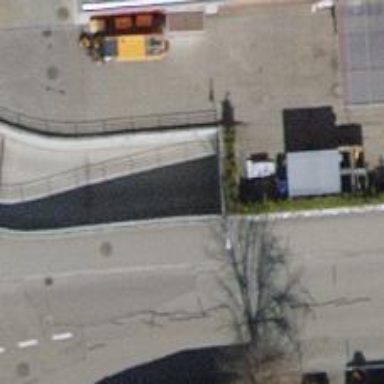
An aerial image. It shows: Parking entrance.